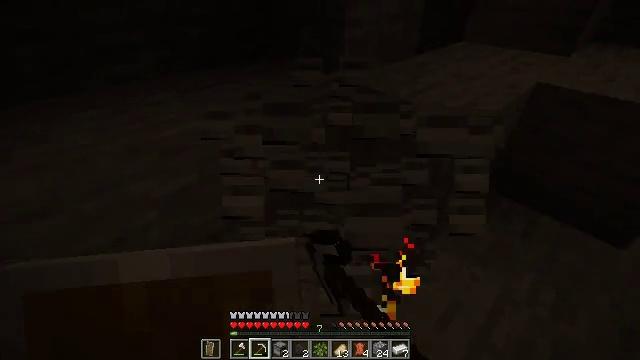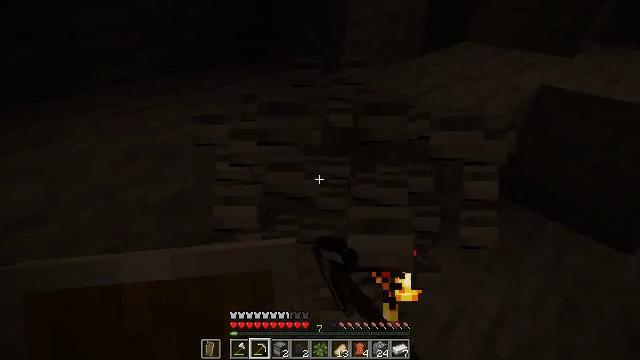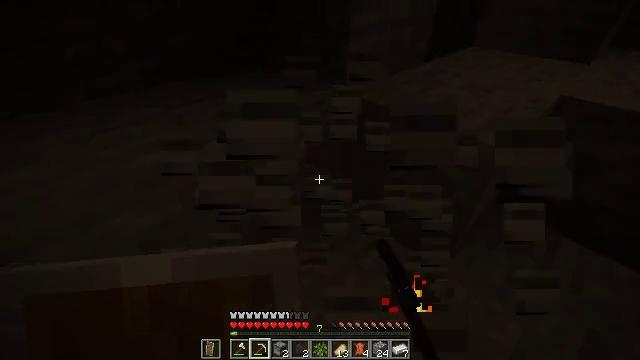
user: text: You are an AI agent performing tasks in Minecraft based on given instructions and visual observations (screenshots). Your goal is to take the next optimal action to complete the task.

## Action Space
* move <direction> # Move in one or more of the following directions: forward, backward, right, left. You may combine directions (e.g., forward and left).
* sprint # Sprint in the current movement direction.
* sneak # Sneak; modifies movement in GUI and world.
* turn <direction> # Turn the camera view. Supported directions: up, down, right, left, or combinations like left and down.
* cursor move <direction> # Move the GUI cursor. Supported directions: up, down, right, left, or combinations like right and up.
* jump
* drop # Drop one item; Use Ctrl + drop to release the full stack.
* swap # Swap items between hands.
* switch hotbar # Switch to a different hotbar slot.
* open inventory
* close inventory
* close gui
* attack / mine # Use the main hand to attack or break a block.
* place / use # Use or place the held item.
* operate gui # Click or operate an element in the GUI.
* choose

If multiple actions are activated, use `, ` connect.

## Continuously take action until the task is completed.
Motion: motion action
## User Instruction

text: Remove the furnace from its place.
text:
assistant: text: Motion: move forward, attack / mine
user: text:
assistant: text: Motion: attack / mine
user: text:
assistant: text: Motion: attack / mine